Interaction volume radius: 5 \u00c5
Interaction volume height: 30 \u00c5
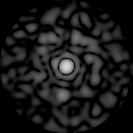
Disorder parameter: 0.8397